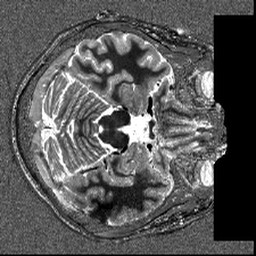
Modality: T1map
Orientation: axial
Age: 29
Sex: female